Question: I'm having difficulties with creating dynamic table of SDL_Surface.
Take a look at that code:
'''
SDL_Surface **testA = new SDL_Surface *[2];
for(int i=0;i<2;i++)
testA[i] = new SDL_Surface;
SDL_Surface* testB[2];
'''
As far as i'm concerned, TestA and textB should look identically. But Visual Studio locals look like that:

How should I fix that?
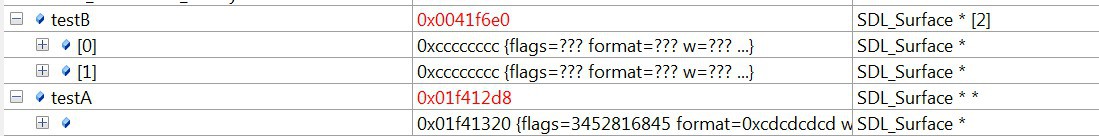
Answer: Try this:
'''
int size=2;
SDL_Surface** testA ;
testA = new SDL_Surface*[size];
for (int i = 0; i < size; i++)
{
surface[i] = NULL; // here, surface[i] is the kth pointer, not an SDL_Surface
// surface[i] = SDL_CreateRGBSurface ( /* set your parameters */ );
}
// Of course, somewhere later in the code, you'll need to free the memory ...
for (i = 0; i < size; i++)
{
SDL_FreeSurface(testA [i]);
testA [i] = NULL;
}
delete testA ;
'''